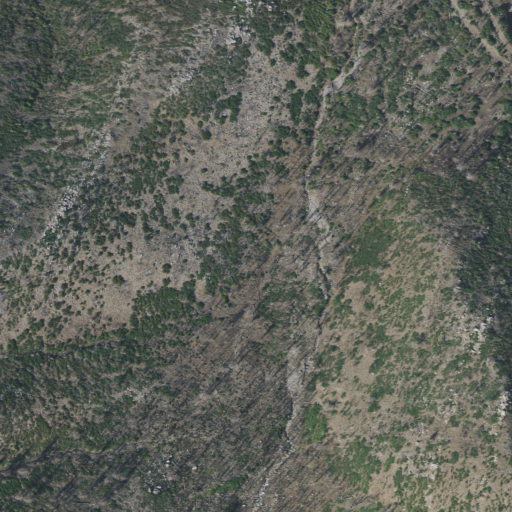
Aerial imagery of valley in Utah named Roger Hollow containing shrub, open development, and medium intensity development